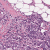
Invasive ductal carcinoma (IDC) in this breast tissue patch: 1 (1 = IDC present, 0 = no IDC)